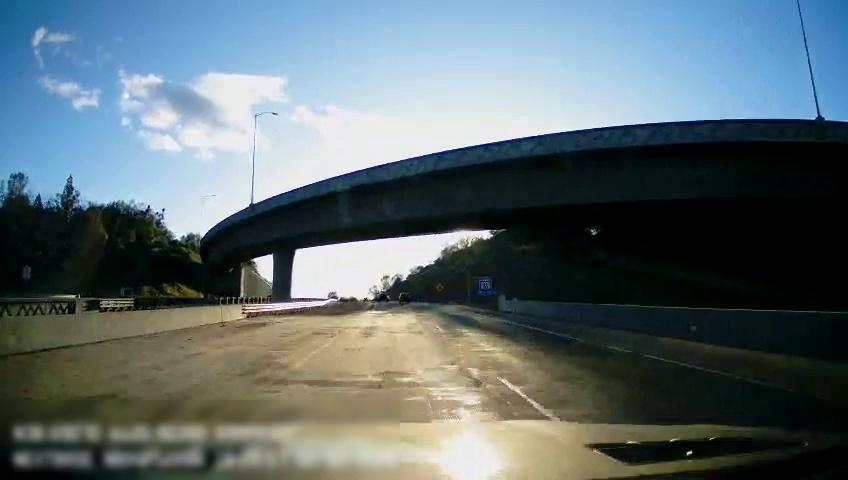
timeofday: Day
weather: Sunny
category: Drivable Space
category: Vehicles | Car
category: Vehicles | Truck
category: Lanes | Current Lane
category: Lanes | Current Lane
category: Lanes | Alternate Lane
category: Traffic | Signs
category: Traffic | Signs